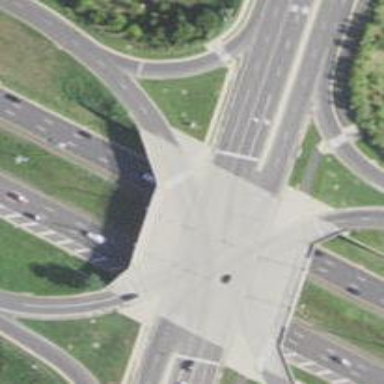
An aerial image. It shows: Zebra crossing on the road.